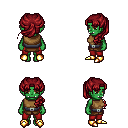
a pixel art fantasy rpg character, female body template, orc, green skin, leather chest armor, red pants, brunette princess hairstyle, gold boots, four views (front, back, left, right), 2x2 character sprite sheet, small pixel art, hard edges, no anti-aliasing